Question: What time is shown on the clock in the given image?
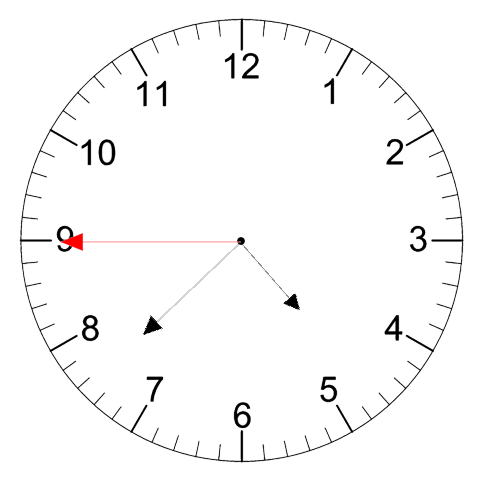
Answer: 04:37:45